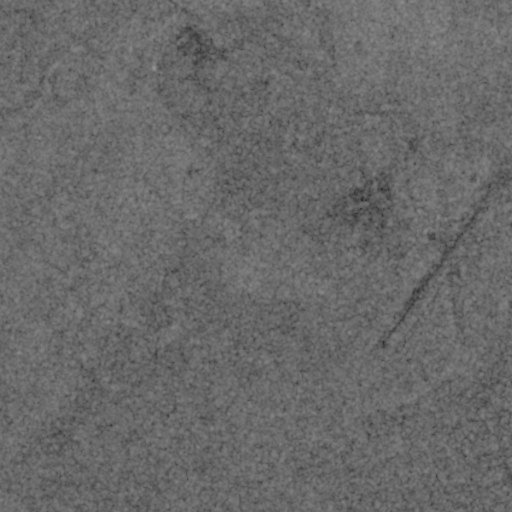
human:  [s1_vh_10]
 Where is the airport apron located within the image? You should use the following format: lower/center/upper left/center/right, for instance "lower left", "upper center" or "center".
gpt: The airport apron is located in the center right of the image.
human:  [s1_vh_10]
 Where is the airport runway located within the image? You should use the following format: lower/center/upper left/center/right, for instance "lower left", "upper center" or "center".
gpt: The airport runway is located in the lower right of the image.
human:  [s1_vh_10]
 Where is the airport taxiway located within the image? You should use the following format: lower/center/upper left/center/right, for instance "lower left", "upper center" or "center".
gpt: The airport taxiway is located in the center right of the image.
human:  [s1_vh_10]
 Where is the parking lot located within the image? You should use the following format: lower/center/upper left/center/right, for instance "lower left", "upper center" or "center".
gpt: The parking lot is located in the upper left of the image.
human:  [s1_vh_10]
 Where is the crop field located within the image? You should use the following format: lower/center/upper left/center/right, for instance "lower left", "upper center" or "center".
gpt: There is no crop field in the image.

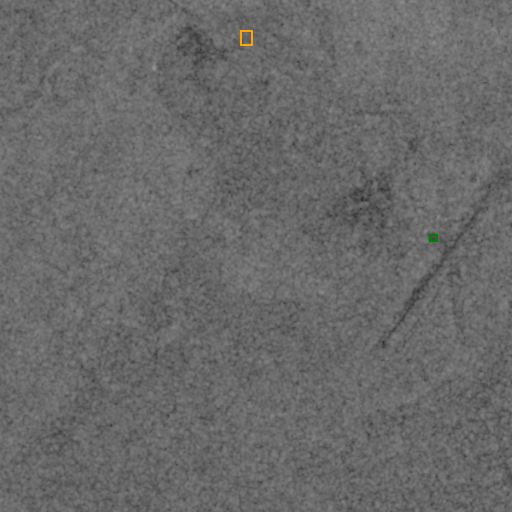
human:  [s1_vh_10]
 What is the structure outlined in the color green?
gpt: The structure outlined in green is an airport apron.
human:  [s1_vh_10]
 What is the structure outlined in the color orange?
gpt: The structure outlined in orange is a parking lot.
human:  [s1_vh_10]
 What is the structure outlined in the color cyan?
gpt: There is no cyan outline.